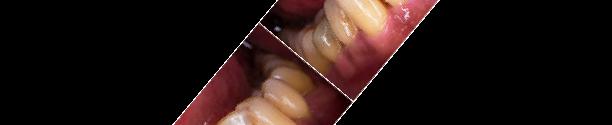
Condition: Calculus